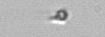
Label: nanoplankton_mix